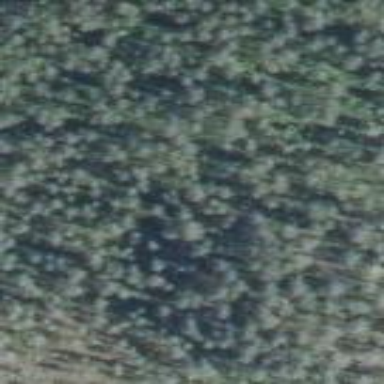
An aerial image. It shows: Needle-leaved woodland.